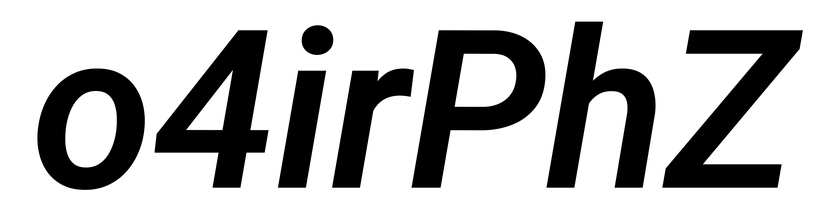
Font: Roboto-Italic_SemiBold_Italic